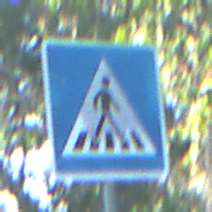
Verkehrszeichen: FussgaengerueberwegLinks
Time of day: MorningAfternoon
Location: Outdoor (Nature)
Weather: Clear
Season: NotSpecified
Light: Natural